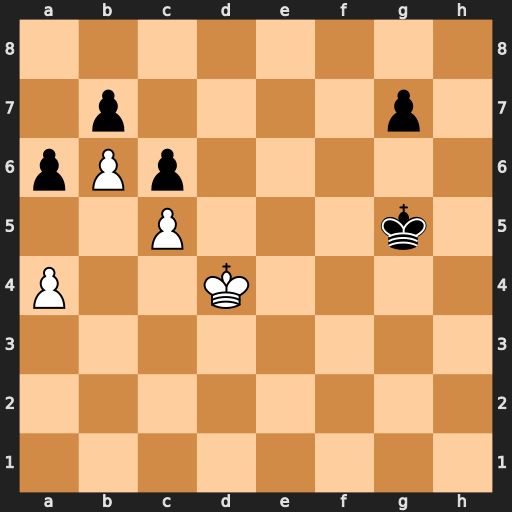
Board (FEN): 8/1p4p1/pPp5/2P3k1/P2K4/8/8/8
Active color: w
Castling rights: -
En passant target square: -
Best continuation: Ke5 Kh4 Kd6 g5 Kc7 g4 Kxb7 g3 Kxc6 g2 b7 g1=Q b8=Q